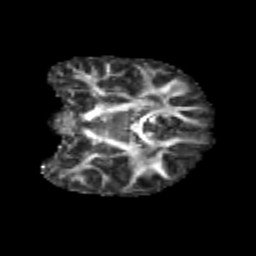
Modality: FA
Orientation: coronal
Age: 10
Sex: female
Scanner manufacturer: siemens
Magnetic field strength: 3 T
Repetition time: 3.8 s
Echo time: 0.07 s